Question: I'm having a strange situation I have used two TreeViews in two different WPF applications. In both the same block of code/tag been used:
'''
<TreeView Grid.ColumnSpan="1" Grid.RowSpan="2" Margin="0,0,0,0" Name="treeView1">
<TreeViewItem ItemsSource="{Binding Path=SubFolder, Source={StaticResource RootFolderDataProvider}}" Header="root" />
</TreeView>
'''
In one of them the "root" shown next to its arrow, however, in the other one, only "root" is displayed and no arrow icon.
Can somebody give me a hint?
Thanks.

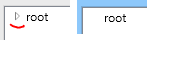
Answer: If no arrow is displayed then that node doesn't have any children. If you feel that children exists and it is not displayed, then there is some problem in your TreeView Biding
Refer the following link for more details about treeView
<URL>